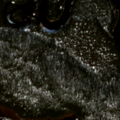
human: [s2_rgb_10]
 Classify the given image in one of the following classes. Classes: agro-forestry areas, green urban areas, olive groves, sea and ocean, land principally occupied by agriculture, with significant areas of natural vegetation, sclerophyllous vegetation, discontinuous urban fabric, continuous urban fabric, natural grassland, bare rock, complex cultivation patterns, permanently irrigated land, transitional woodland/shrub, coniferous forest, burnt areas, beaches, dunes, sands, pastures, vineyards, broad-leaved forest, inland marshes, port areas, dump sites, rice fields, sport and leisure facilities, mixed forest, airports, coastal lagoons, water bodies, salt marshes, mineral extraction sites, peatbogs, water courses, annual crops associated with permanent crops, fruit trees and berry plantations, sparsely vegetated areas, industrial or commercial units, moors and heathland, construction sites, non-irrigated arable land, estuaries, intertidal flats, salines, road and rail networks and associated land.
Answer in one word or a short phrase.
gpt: coniferous forest